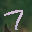
Label: 7